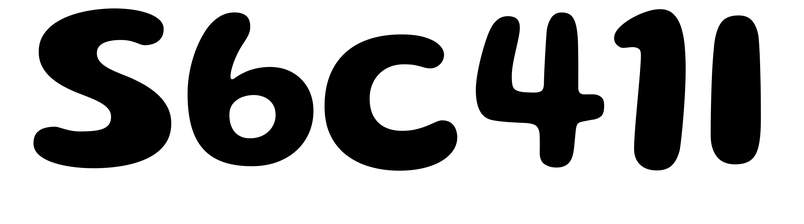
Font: Gluten_SemiBold